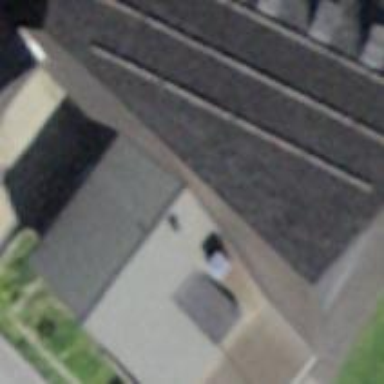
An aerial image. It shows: Building serving as place of worship.